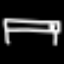
Label: bed